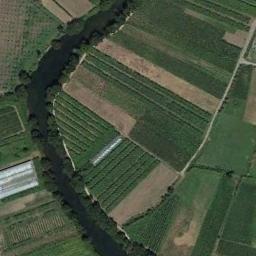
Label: river